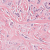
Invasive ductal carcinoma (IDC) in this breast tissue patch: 1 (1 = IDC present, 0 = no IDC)